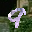
Label: 9